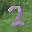
Label: 2